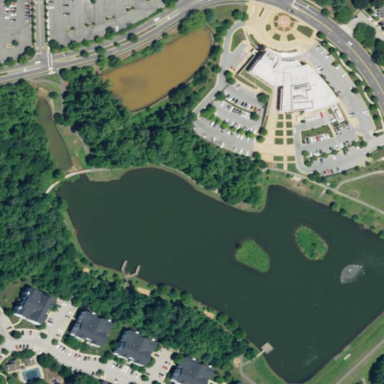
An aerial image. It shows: Pond surrounded by natural water.